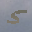
Label: 5